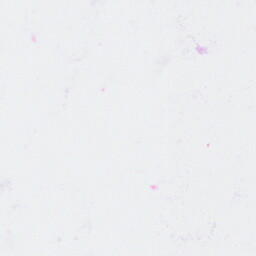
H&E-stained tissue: Breast